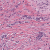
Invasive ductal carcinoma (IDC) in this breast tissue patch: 1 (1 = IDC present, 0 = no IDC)